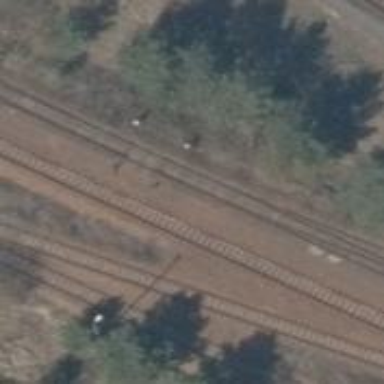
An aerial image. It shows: Railway switch.